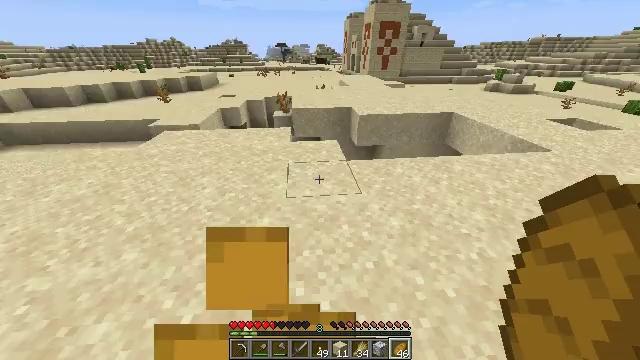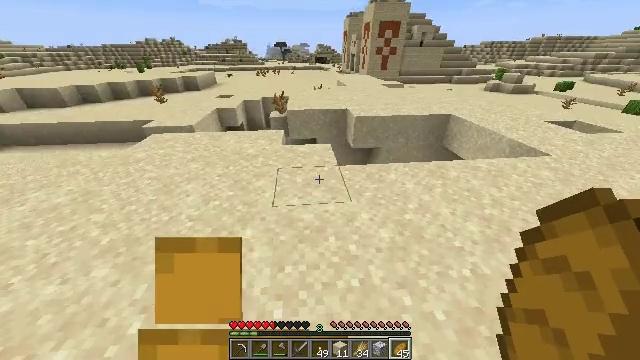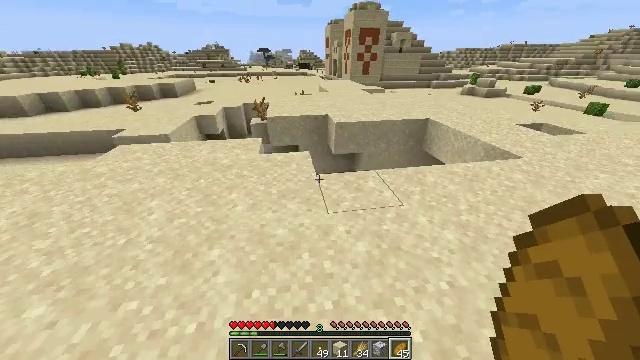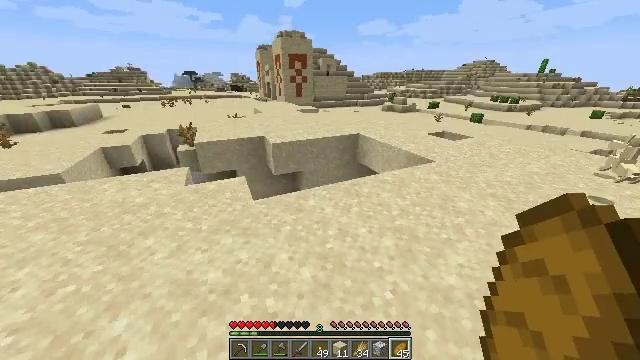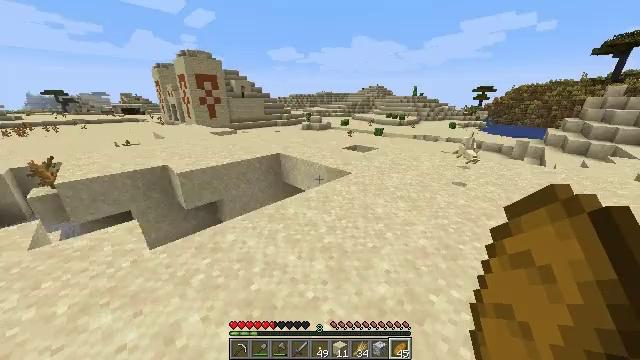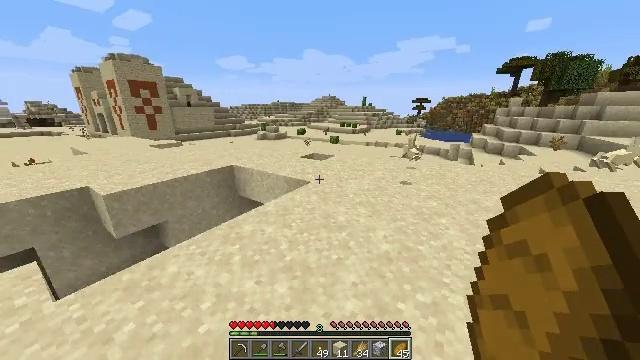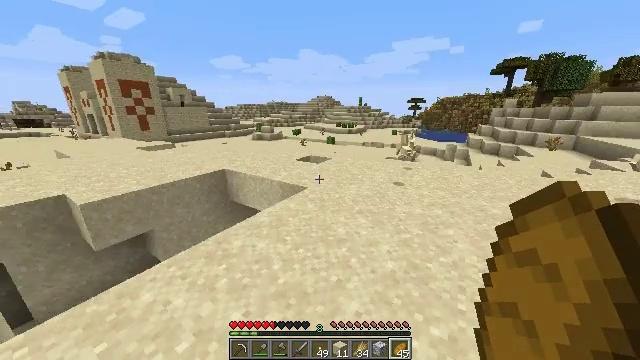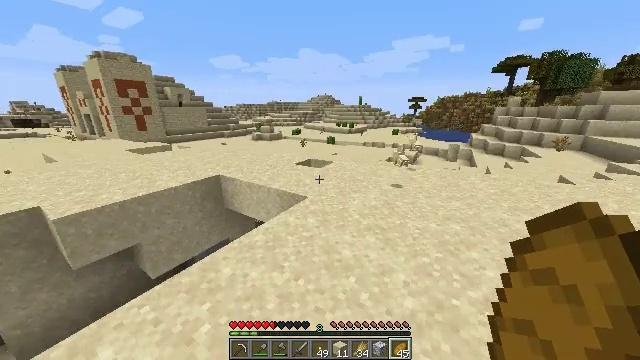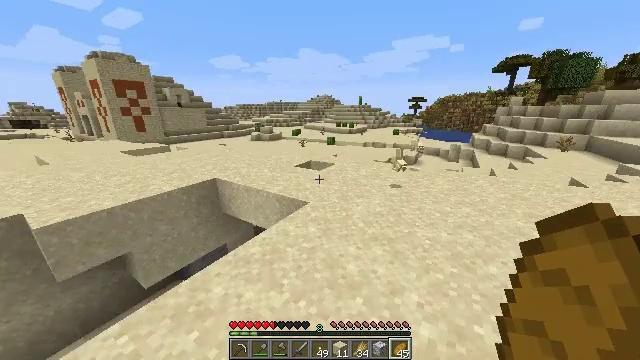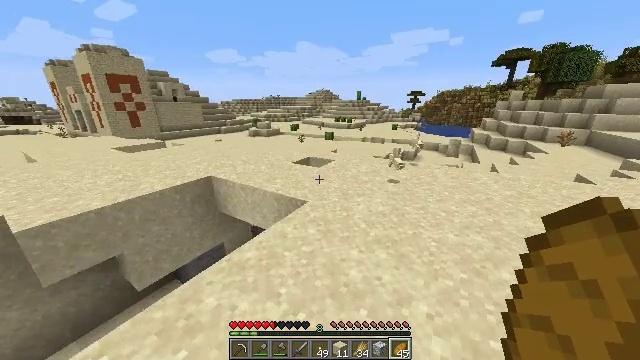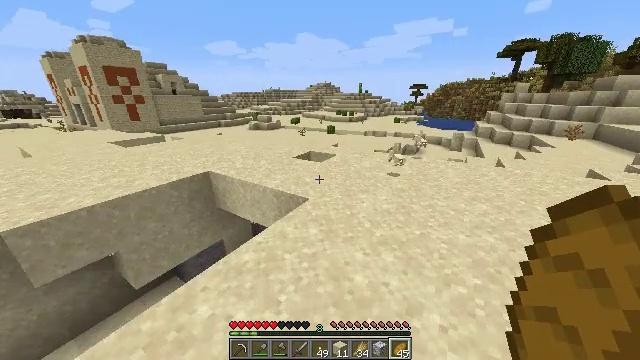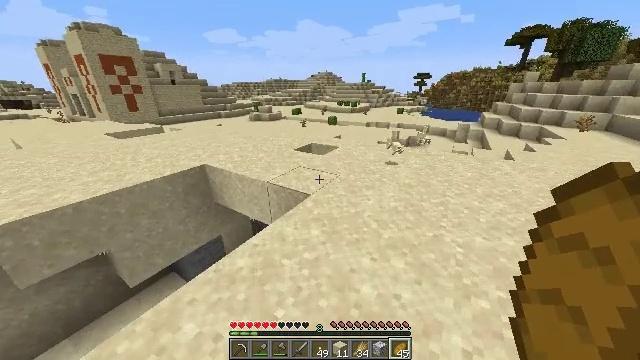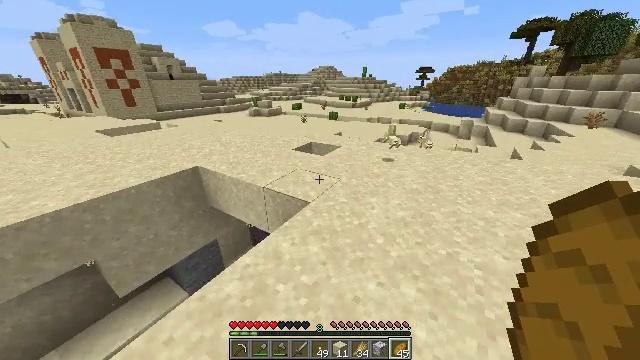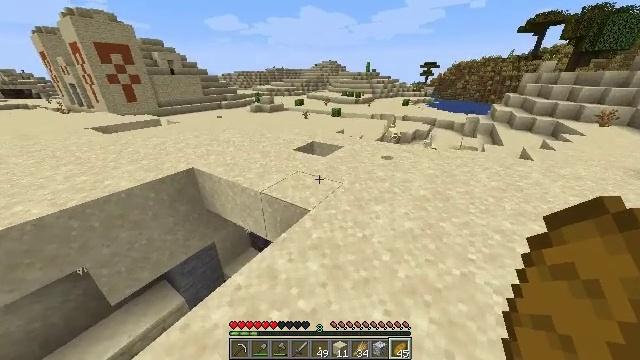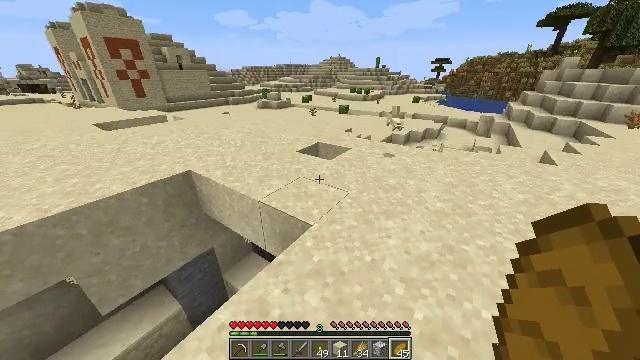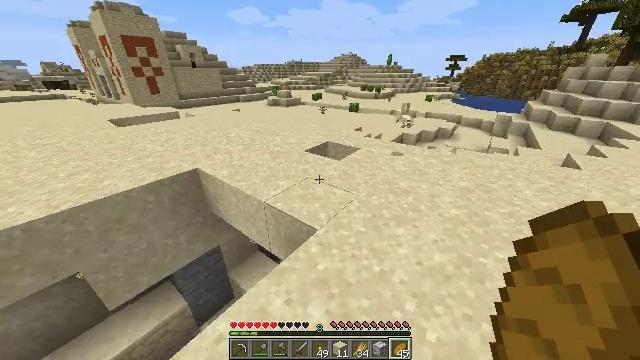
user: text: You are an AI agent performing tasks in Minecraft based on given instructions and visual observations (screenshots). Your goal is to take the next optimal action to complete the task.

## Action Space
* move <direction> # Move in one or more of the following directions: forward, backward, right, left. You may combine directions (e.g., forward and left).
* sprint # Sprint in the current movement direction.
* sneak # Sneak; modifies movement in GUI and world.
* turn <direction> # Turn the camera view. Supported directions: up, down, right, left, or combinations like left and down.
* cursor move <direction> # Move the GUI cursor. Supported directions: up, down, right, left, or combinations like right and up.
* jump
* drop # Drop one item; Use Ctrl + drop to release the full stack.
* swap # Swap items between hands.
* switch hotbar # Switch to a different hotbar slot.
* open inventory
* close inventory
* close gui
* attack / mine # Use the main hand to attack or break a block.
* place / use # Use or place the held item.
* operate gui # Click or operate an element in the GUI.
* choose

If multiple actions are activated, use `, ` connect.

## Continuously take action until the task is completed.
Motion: motion action
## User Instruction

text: Gather orange terracotta blocks.
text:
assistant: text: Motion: move forward and move right, use / place
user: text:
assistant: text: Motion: move forward and move right, turn right and up, use / place
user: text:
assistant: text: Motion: move forward and move right, turn right and up
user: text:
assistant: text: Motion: move forward, sprint, turn right and up
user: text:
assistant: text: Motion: move forward, sprint, turn right and up
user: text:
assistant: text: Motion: move forward, sprint, turn right
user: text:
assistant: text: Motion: move forward, sprint
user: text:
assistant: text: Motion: move forward, sprint
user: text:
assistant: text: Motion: move forward, sprint, turn down
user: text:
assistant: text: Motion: move forward, sprint, turn down
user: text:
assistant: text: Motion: move forward, sprint, turn down
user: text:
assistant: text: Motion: move forward, sprint, turn down
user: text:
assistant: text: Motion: move forward, sprint
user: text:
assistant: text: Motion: move forward, sprint, turn left
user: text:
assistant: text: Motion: move forward, sprint, turn left
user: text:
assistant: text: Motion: move forward, sprint, turn left
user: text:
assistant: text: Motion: move forward, sprint, turn left and down
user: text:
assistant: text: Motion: move forward, sprint, turn left, jump
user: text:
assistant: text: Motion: move forward, sprint, turn left and down, jump
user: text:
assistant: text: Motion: move forward, sprint, turn left, jump
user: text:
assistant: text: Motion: move forward, sprint, turn left, jump
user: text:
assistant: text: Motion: move forward, sprint, turn left, jump
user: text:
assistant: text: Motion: move forward, sprint, turn left, jump
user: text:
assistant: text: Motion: move forward, sprint, jump
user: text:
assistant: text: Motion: move forward, sprint, jump
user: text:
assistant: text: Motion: move forward, sprint, jump
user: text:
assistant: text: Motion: move forward, sprint, jump
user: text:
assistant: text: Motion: move forward, sprint, jump
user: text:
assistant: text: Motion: move forward, sprint, jump
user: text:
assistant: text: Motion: move forward, sprint, turn left and up, jump